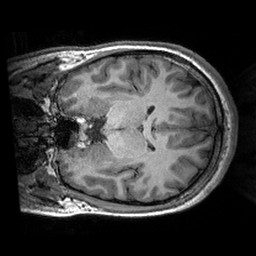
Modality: T1w
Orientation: coronal
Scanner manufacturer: siemens
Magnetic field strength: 3 T
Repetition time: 2.53 s
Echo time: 0.00288 s